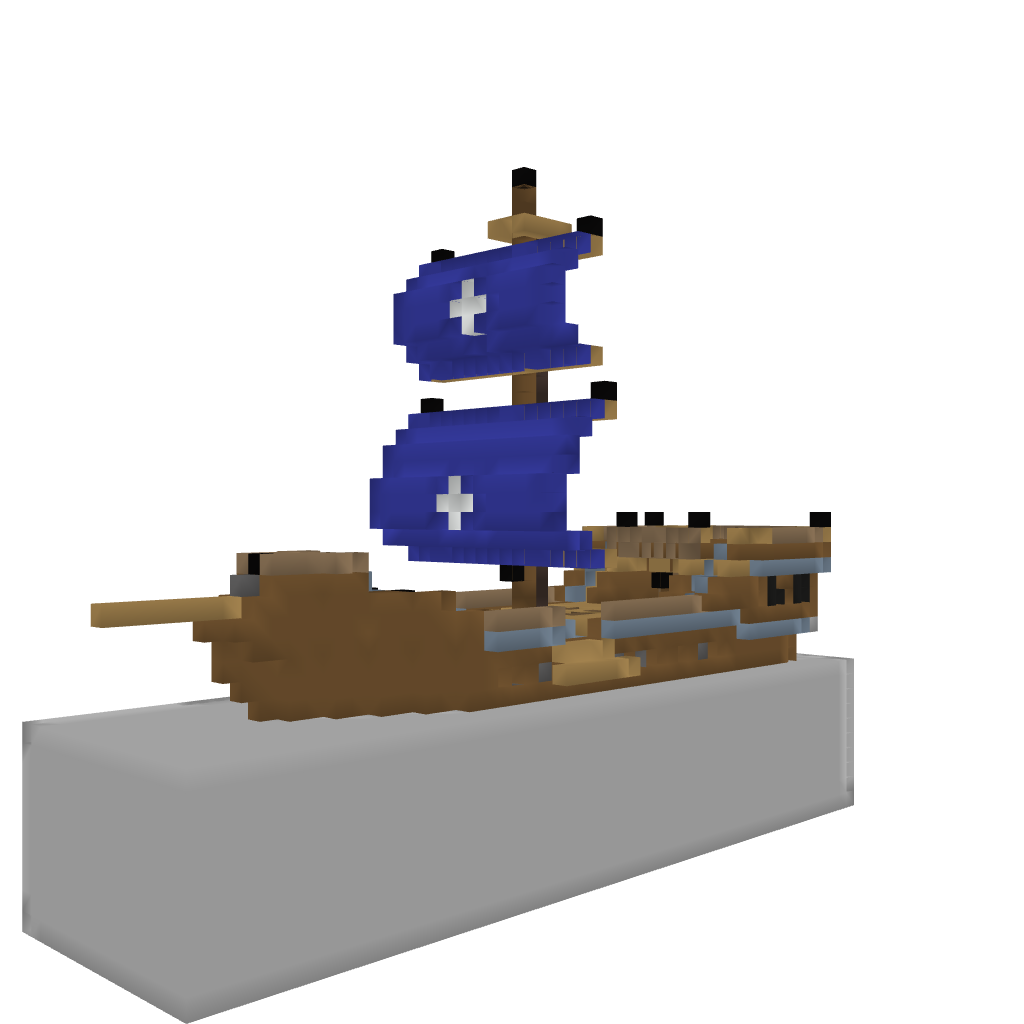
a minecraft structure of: warship